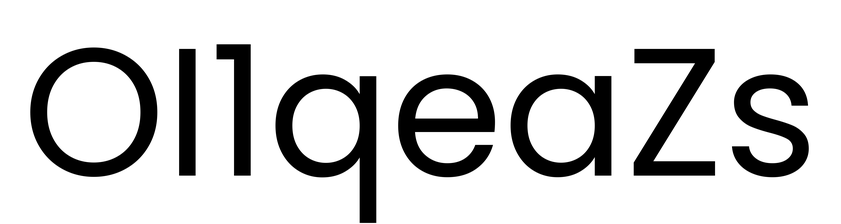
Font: Poppins-Regular